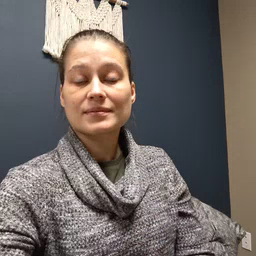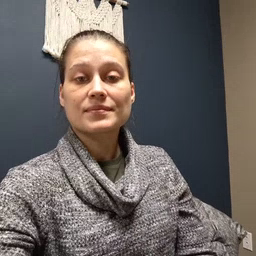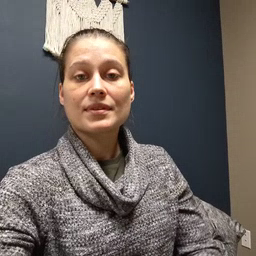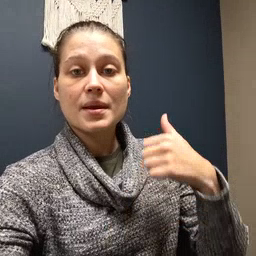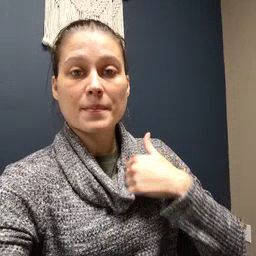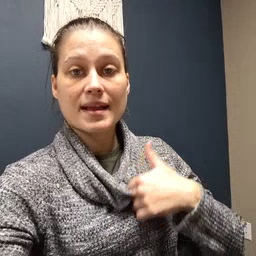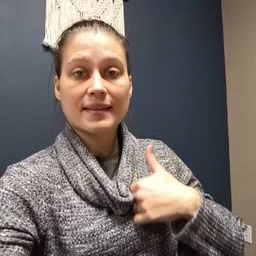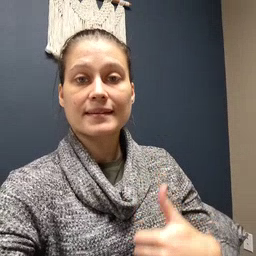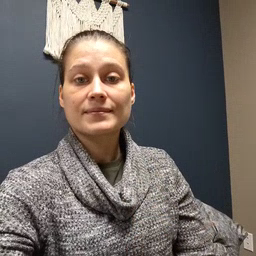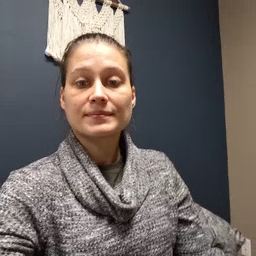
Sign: bath